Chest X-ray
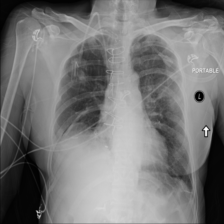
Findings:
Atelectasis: negative
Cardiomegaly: negative
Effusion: negative
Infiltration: negative
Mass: negative
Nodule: negative
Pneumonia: negative
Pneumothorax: negative
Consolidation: negative
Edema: negative
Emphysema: negative
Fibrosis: negative
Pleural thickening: negative
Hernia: negative